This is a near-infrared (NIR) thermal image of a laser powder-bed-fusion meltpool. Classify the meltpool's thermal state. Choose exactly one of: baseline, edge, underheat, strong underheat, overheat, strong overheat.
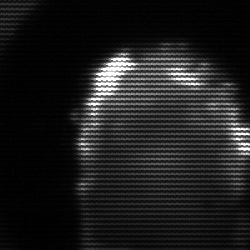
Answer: baseline